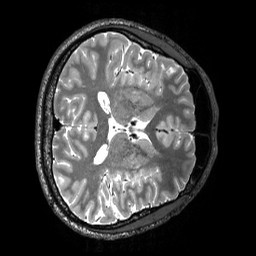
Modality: T2w
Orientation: axial
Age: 22
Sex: male
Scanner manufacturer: siemens
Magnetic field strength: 3 T
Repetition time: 3.2 s
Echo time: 0.565 s